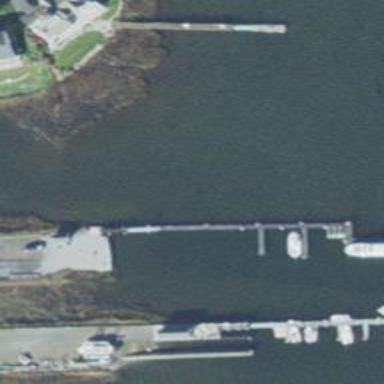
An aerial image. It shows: Man-made pier.